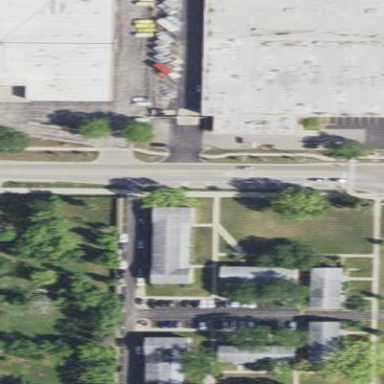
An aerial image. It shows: Commercial building housing storage rental shop branded as Public Storage according to Wikipedia.